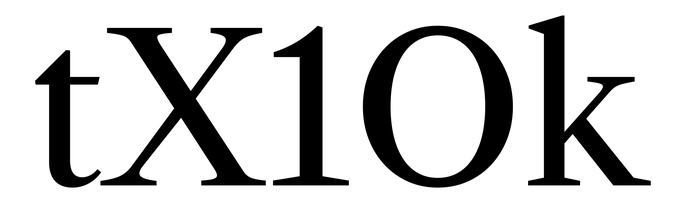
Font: LibreCaslonText_Regular